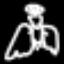
Label: angel